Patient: sex M, age 63
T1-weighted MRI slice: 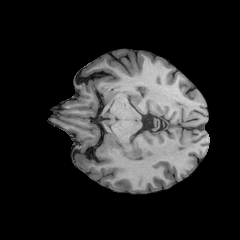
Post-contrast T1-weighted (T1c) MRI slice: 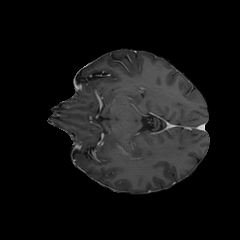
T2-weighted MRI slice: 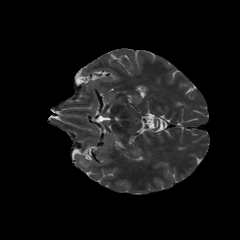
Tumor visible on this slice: no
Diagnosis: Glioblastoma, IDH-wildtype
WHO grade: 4